Question: I am separating a 'varchar' according to 'spaces' (I know the no. of spaces)
I am using a 'stored procedure (Recursive)' to do so
'''
Alter procedure [dbo].[1234]
@name varchar(100),
@count int
AS
BEGIN
if @count=1
begin
set @name=SUBSTRING(@name,CHARINDEX(' ',@name,1)+1,LEN(@name))
select @name
end
if @count>1
begin
select SUBSTRING(@name,1,CHARINDEX(' ',@name,1)-1)
set @count=@count-1
set @name=SUBSTRING(@name,CHARINDEX(' ',@name,1)+1,LEN(@name))
exec [dbo].[1234] @name,@count
end
END
'''
I execute the following SP on
'''
exec [dbo].[1234] 'a b c d e f g h',8
'''
And my result is

but i want my result as
<URL>
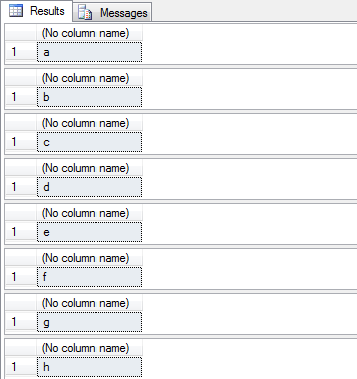
Answer: '''
Alter procedure [dbo].[1234]
@name varchar(100)
as
Select @name='Select' + ''''+Replace(@name,' ',''',''')+''''
EXEC( @name)
GO
[1234] 'A b c d e f'
'''
Here's a <URL>.